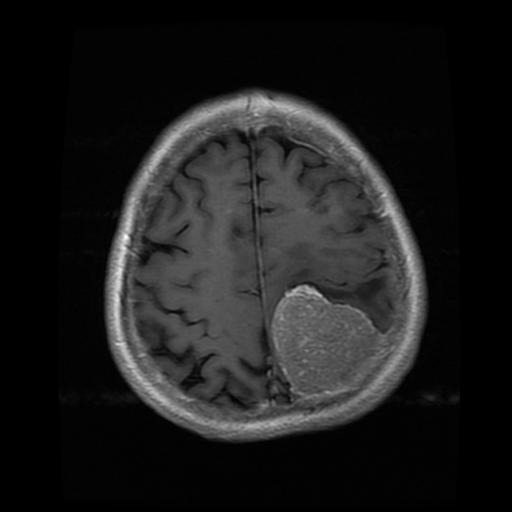
Label: meningioma